Interaction volume radius: 10 \u00c5
Interaction volume height: 20 \u00c5
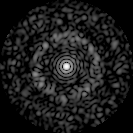
Disorder parameter: 0.8601